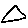
Label: triangle